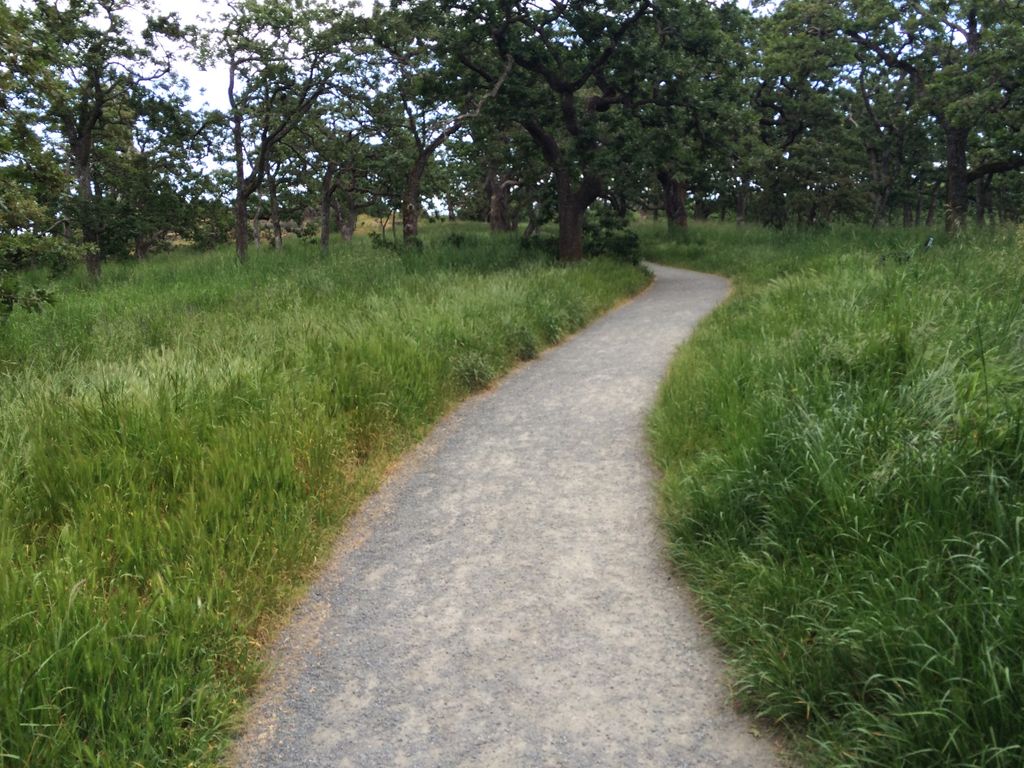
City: victoria